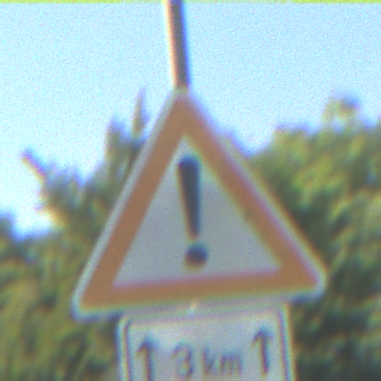
Verkehrszeichen: Gefahrenstelle
Zusatzzeichen unten: LaengeEinerStrecke2
Umgebung: Outdoor, Nature
Tageszeit: Midday
Wetter: Clear
Licht: Natural
Jahreszeit: NotSpecified
Kontrast: HighContrast